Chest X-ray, AP view. Patient: 34 years old, sex M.
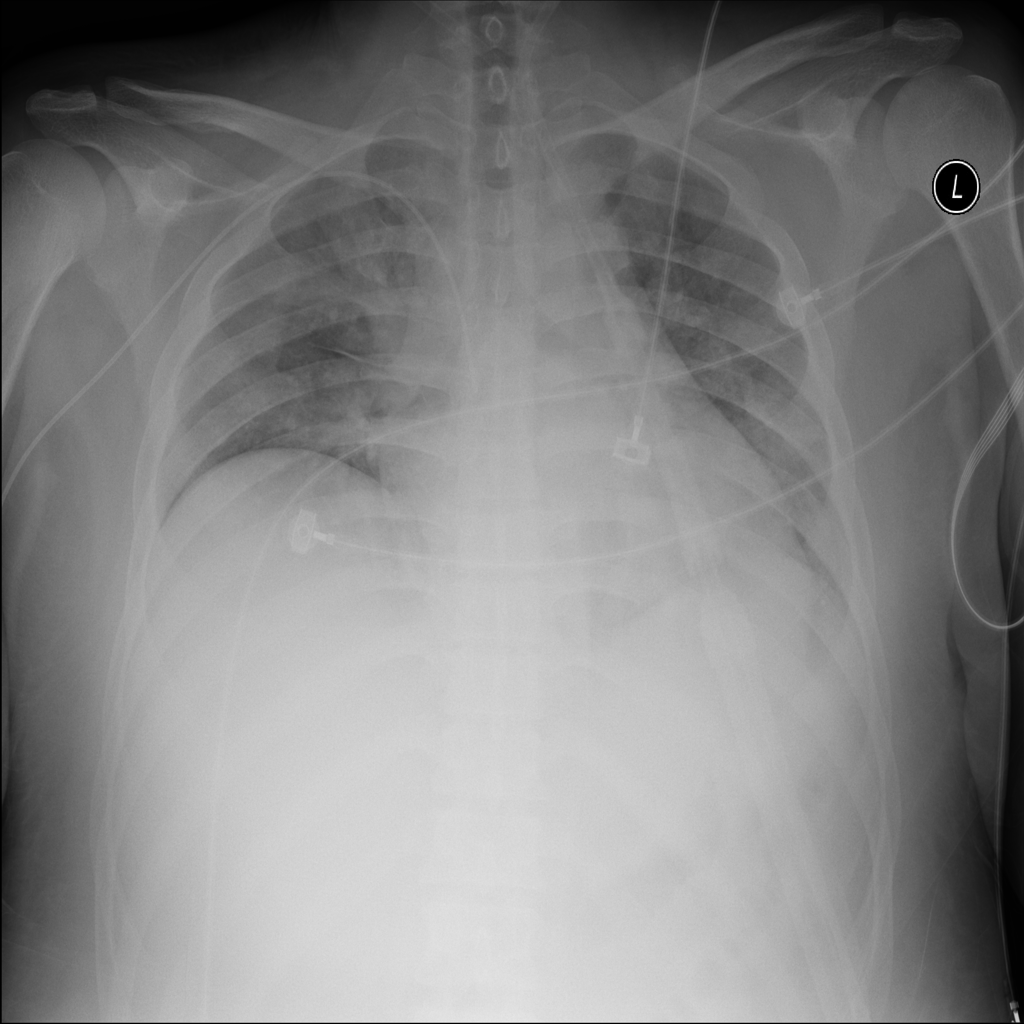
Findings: No Finding